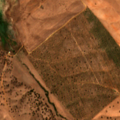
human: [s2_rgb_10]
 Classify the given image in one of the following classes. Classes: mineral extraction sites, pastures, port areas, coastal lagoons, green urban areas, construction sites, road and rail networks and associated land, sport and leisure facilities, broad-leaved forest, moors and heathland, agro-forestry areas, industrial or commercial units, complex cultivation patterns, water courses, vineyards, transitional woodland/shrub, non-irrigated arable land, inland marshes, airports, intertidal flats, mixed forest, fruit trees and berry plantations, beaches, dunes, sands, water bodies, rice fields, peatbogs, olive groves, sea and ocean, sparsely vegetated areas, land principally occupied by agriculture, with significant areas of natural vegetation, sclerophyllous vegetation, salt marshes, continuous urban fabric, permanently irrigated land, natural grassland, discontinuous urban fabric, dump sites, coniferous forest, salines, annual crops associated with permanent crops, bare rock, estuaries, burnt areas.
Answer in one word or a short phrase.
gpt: non-irrigated arable land, olive groves, pastures, agro-forestry areas, coniferous forest, transitional woodland/shrub, water bodies